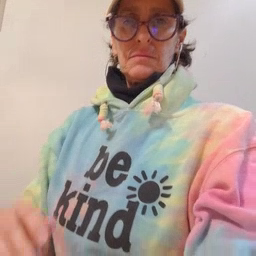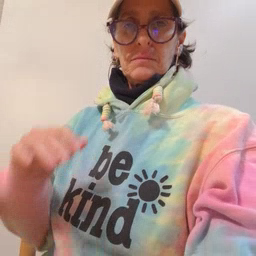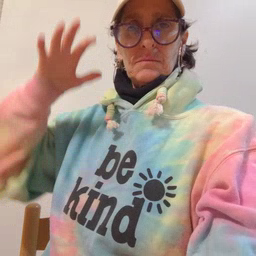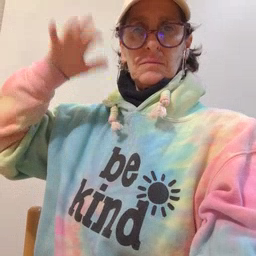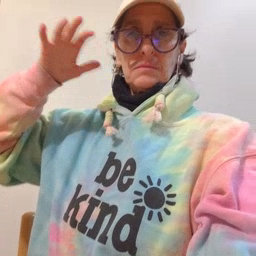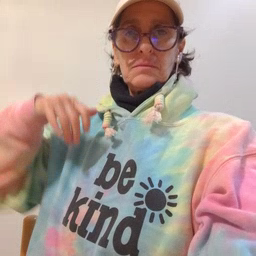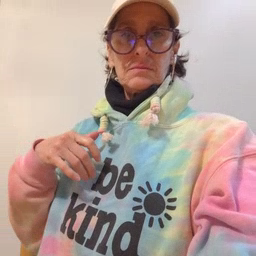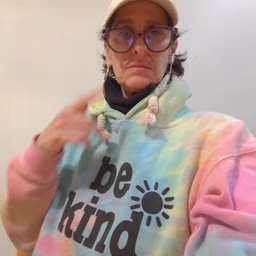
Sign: rain